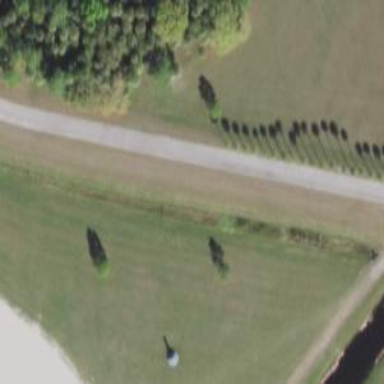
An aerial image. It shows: Row of trees in natural setting.